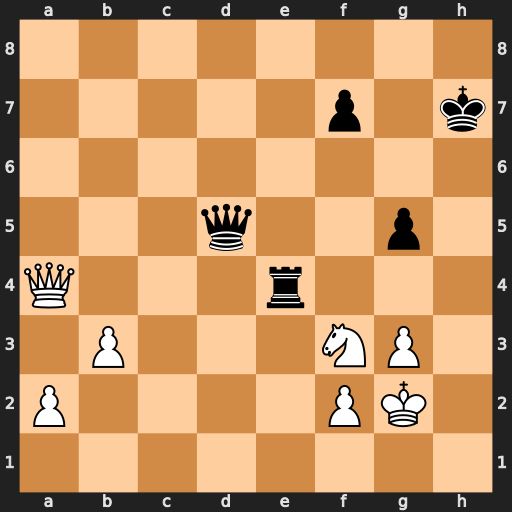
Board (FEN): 8/5p1k/8/3q2p1/Q3r3/1P3NP1/P4PK1/8
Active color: w
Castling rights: -
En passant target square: -
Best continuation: Nxg5+ Qxg5 Qxe4+